A spectrogram of one vibration snapshot from a rotating bearing is shown (time on one axis, frequency on the other). Classify the bearing condition as one of: normal, inner_race, outer_race, ball.
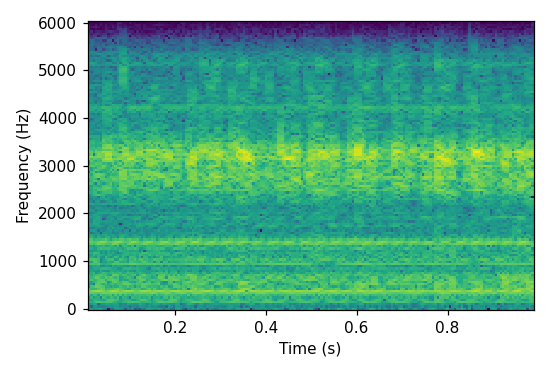
Answer: ball